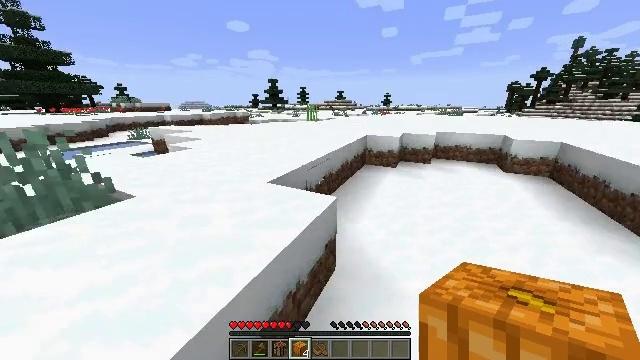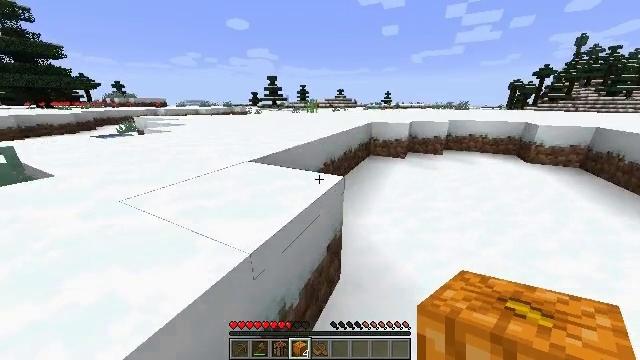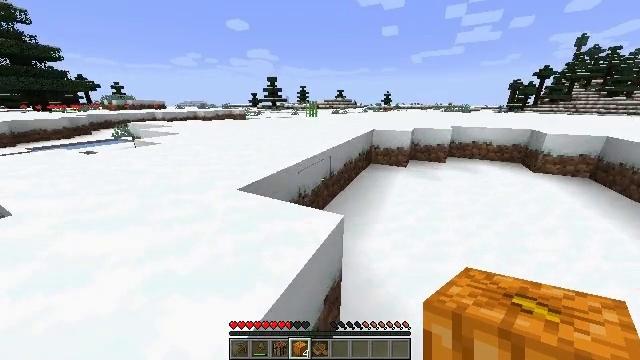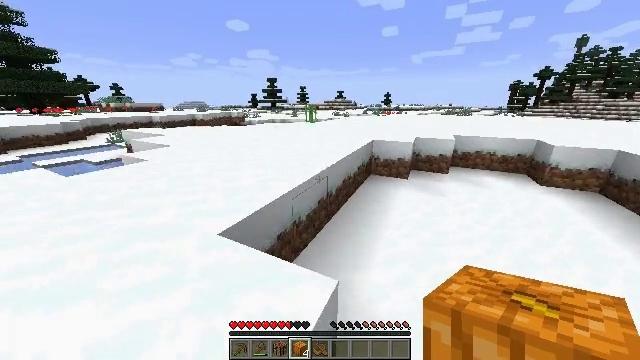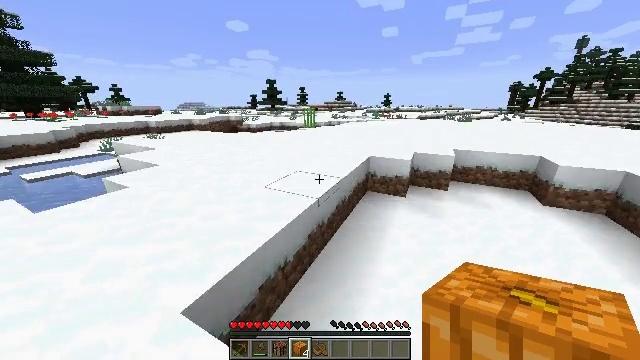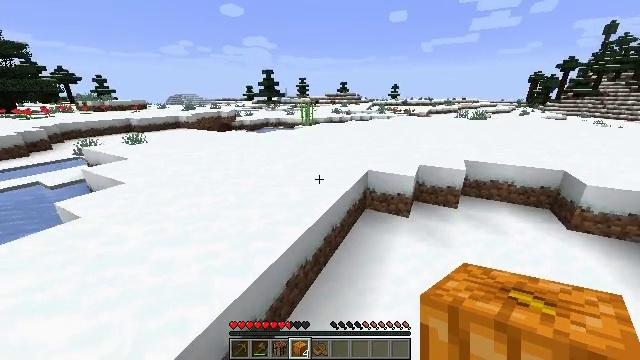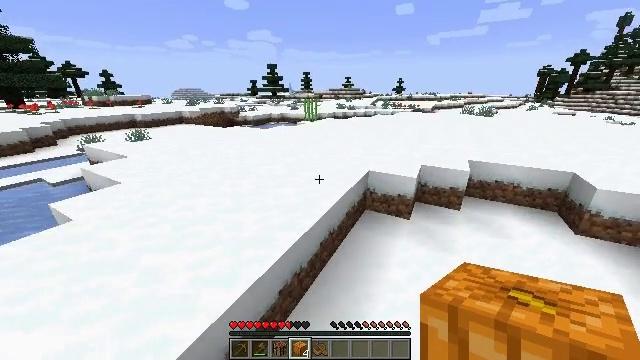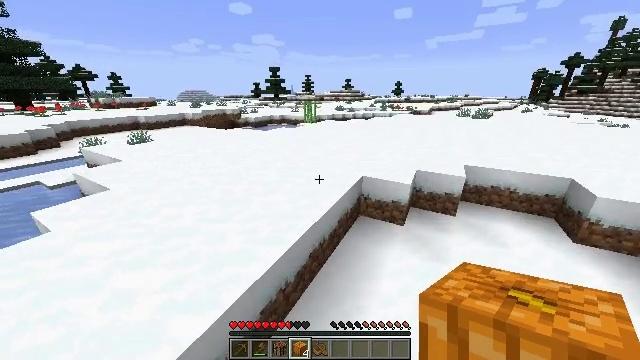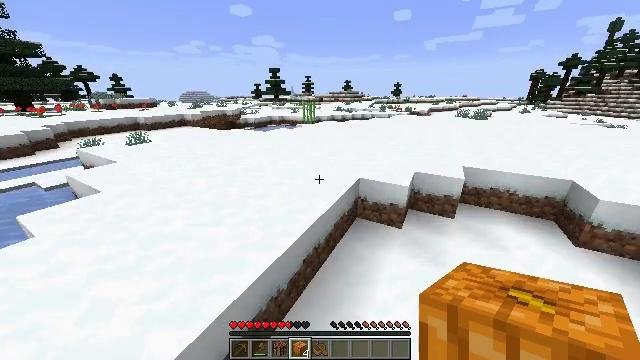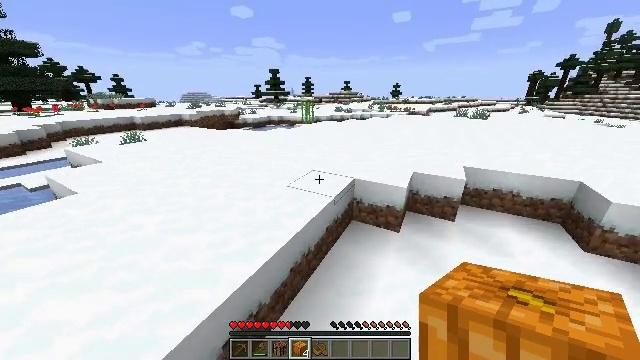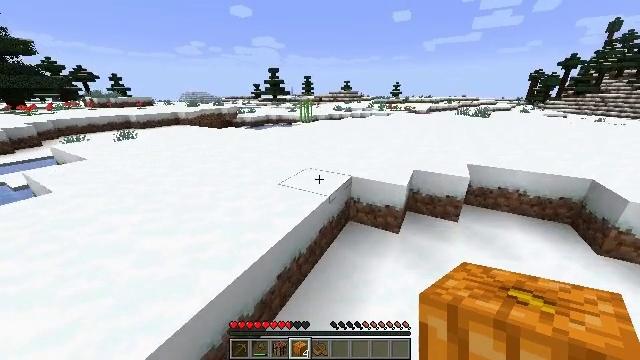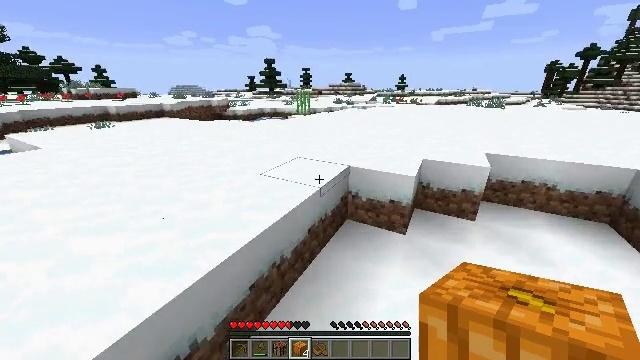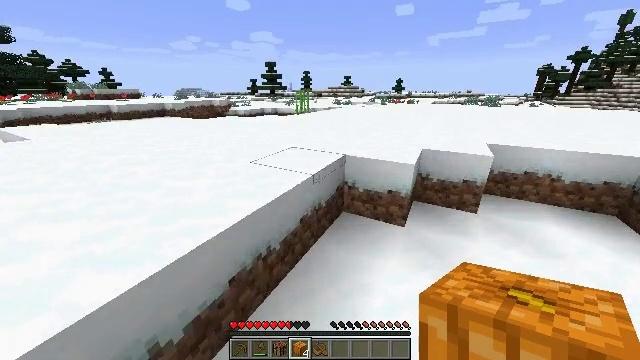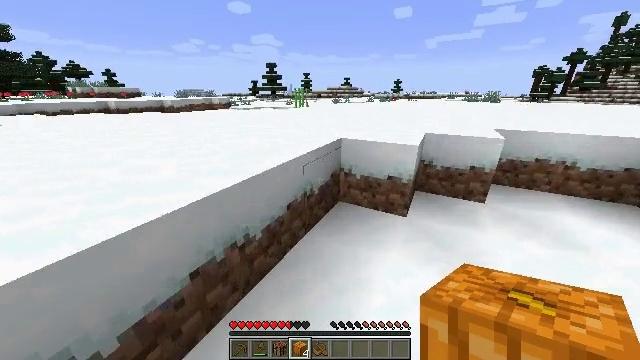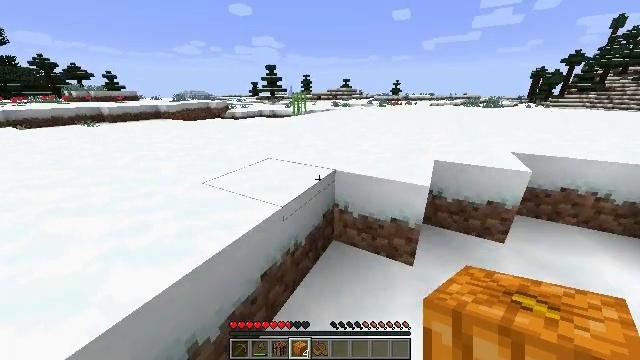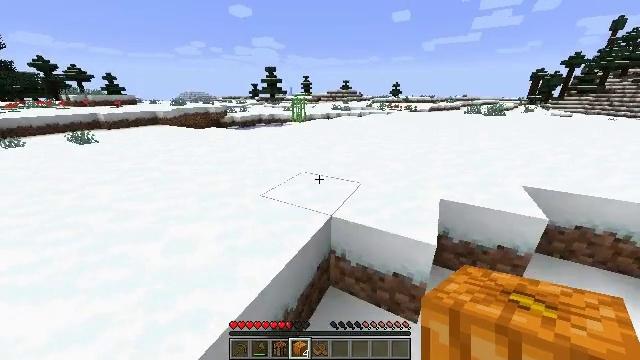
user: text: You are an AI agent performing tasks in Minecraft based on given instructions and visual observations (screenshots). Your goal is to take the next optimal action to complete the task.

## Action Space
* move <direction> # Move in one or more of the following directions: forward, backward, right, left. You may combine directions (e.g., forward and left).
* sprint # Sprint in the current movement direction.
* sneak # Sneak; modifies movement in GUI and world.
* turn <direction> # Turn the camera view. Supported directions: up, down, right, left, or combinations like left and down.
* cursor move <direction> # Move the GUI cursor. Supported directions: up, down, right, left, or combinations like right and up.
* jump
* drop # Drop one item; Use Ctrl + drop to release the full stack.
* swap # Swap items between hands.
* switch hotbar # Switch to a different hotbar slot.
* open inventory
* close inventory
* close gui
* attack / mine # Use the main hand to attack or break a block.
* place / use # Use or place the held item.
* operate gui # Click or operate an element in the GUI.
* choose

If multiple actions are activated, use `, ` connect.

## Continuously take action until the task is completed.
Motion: motion action
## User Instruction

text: Break the sugar cane.
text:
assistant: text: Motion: move forward, sprint, jump
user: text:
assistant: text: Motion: move forward and move right, sprint, jump
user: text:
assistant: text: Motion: move forward and move right, sprint, jump
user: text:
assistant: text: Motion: move forward and move right, sprint, jump
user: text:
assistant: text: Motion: move forward and move right, sprint, jump
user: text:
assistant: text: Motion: move forward and move right, sprint, turn left and down, jump
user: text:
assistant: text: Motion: move forward, sprint, jump
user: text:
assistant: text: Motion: move forward, sprint, jump
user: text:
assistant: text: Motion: move forward, sprint, jump
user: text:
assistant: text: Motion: move forward, sprint, jump
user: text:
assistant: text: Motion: move forward, sprint, jump
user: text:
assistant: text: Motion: move forward, sprint, jump
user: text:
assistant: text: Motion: move forward, sprint, jump
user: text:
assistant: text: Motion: move forward, sprint, jump
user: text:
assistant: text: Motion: move forward, sprint, jump
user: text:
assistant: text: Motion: move forward, sprint, jump
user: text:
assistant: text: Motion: move forward, sprint, jump
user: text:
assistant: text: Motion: move forward, sprint, jump
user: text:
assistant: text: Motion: move forward, sprint, jump
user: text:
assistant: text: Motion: move forward, sprint, jump
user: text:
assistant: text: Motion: move forward, sprint, jump
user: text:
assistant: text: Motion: move forward, sprint, jump
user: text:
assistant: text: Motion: move forward, sprint, jump
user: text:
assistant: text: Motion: move forward, sprint, jump
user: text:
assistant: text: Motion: move forward, sprint, jump
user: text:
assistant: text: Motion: move forward, sprint, jump
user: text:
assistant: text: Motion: move forward, sprint, jump
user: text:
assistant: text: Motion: move forward, sprint, jump
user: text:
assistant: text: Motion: move forward, sprint, jump
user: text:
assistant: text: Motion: move forward, sprint, jump